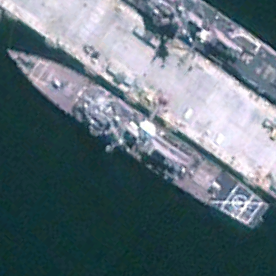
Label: destroyer